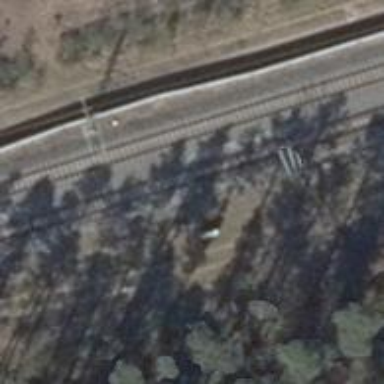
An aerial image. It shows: Railway switch with the turnout side on the left.